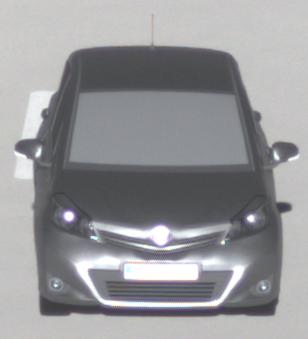
Make: Toyota
Model: Yaris 1.0
Detailed model: Yaris (XP9)
Model produced from: 2009/01
Model produced until: 2010/10
Doors: 3
Color: gray
Road condition: dry road
Daytime: sunrise or sunset
Contrast: high contrast